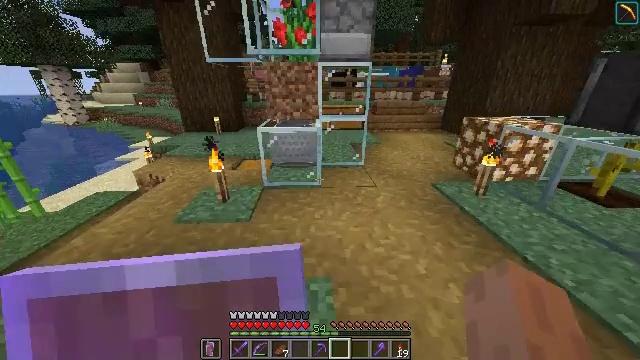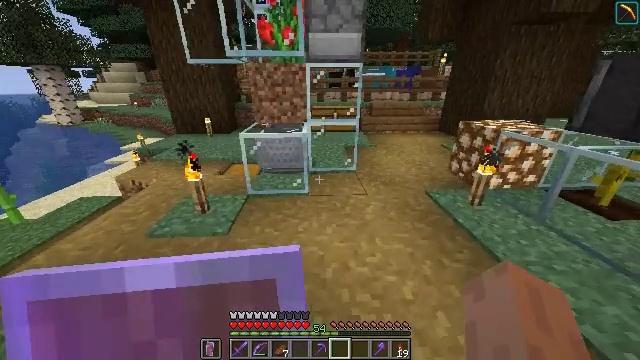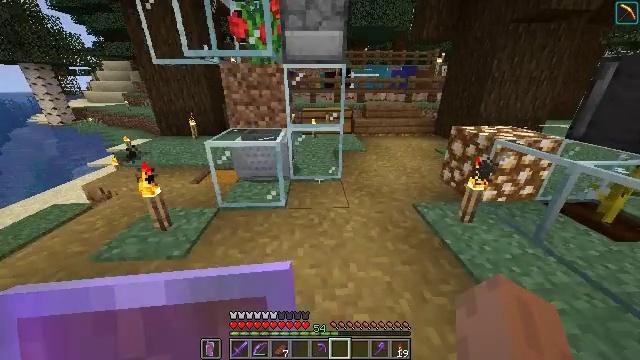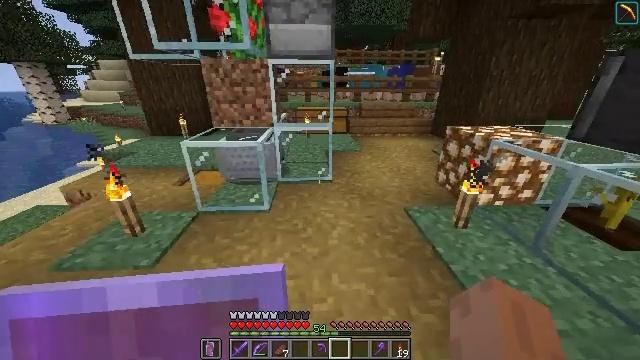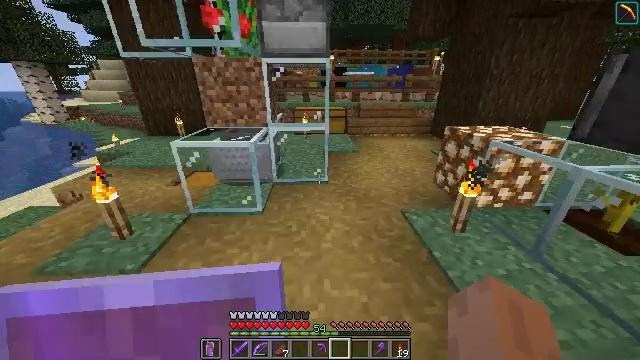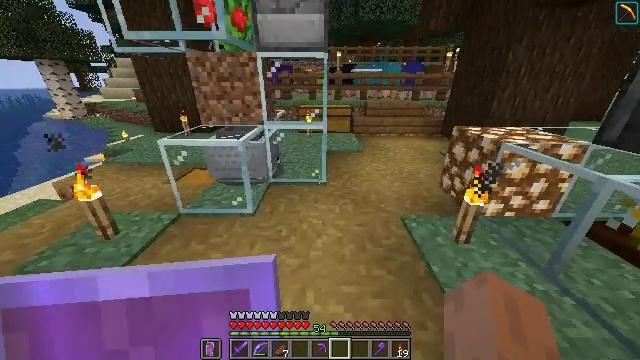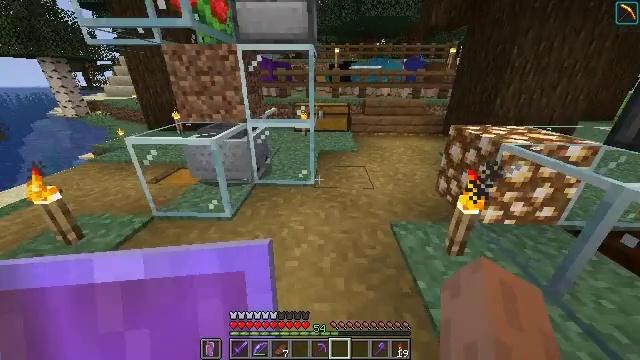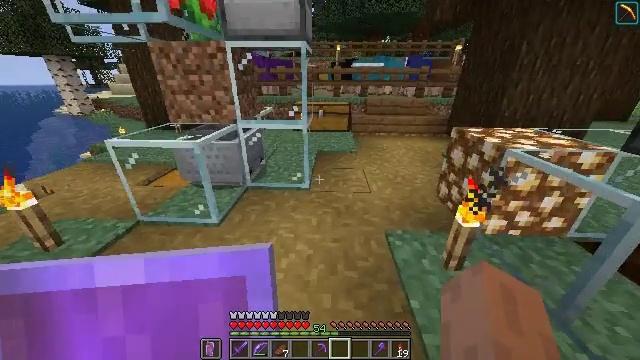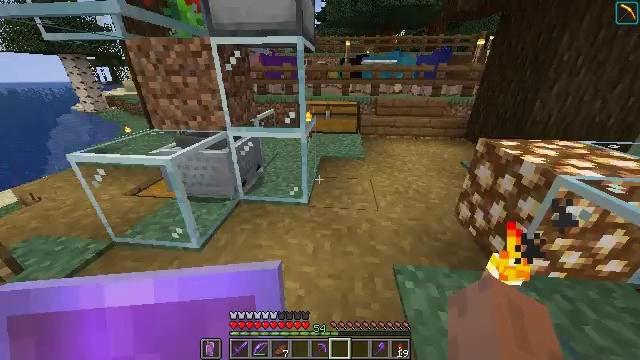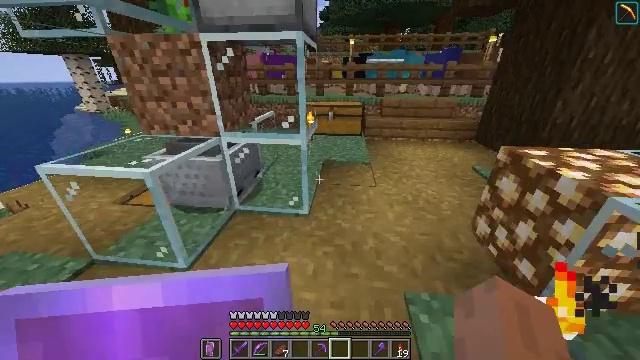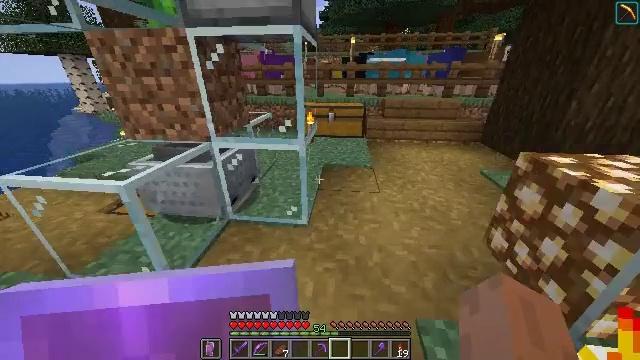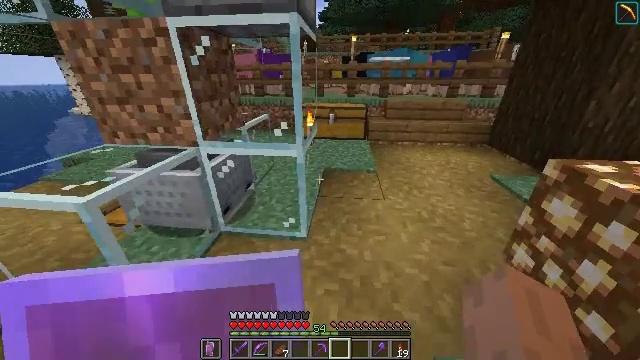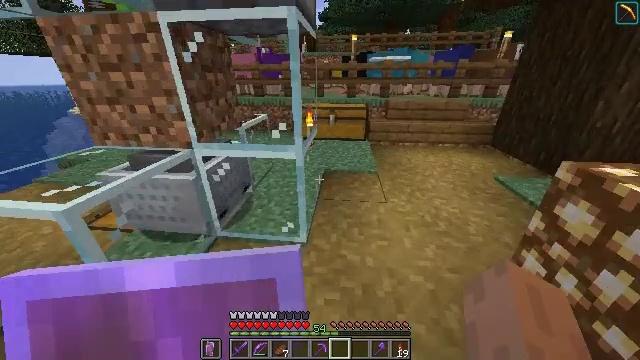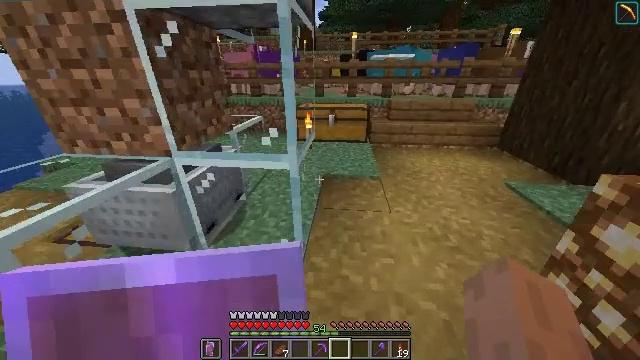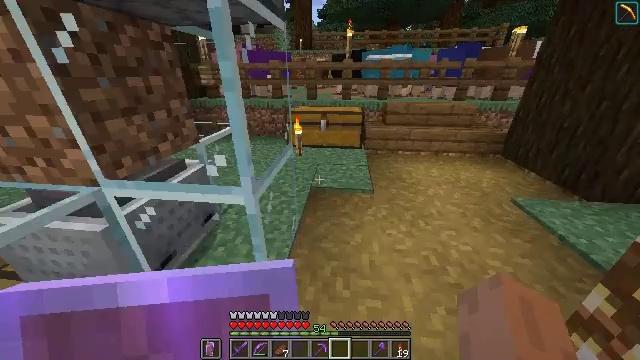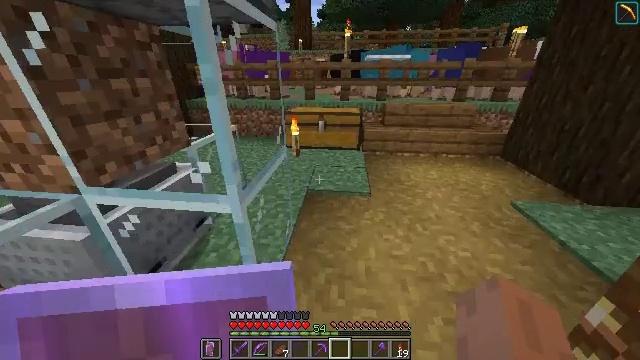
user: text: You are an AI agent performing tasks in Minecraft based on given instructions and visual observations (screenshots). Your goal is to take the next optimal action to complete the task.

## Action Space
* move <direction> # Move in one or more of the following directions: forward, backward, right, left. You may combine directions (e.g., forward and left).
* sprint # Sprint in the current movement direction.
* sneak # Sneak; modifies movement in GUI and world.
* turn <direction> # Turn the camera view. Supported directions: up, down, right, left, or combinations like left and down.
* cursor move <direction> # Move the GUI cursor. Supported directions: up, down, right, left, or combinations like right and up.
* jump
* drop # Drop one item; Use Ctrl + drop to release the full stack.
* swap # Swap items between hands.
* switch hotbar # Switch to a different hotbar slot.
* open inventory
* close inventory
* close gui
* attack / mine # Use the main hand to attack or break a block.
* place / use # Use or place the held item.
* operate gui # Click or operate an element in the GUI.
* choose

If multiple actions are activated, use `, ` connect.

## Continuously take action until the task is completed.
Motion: motion action
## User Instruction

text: Combat the squid.
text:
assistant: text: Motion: move forward and move right, sprint
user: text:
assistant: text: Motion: move forward and move right, sprint
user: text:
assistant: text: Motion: move forward and move right, sprint
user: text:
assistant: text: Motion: move forward and move right, sprint
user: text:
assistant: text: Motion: move forward and move right, sprint, turn left
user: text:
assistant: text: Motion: move forward and move right, sprint, turn left
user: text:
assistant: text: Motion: move forward, sprint, turn left
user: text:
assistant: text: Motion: move forward, sprint, turn left
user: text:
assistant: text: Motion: move forward, sprint
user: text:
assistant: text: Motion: move forward, sprint
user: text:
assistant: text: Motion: move forward, sprint
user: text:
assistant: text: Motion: move forward, sprint
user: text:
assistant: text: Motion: move forward and move right, sprint
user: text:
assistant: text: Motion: move forward and move right, sprint
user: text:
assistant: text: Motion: move forward and move right, sprint
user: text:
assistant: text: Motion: move forward and move right, sprint
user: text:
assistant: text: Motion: move forward and move right, sprint
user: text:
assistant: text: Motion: move forward, sprint
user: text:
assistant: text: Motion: move forward, sprint
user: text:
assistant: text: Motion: move forward, sprint
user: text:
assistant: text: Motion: move forward, turn left
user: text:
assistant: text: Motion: move forward, turn left
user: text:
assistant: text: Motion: move forward
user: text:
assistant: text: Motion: move forward
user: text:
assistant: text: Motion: move forward
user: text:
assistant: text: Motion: use / place
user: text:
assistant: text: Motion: use / place
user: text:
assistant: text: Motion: use / place
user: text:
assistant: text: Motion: use / place
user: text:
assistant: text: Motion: no_op